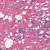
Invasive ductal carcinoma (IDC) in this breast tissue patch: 1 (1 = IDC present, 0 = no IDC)